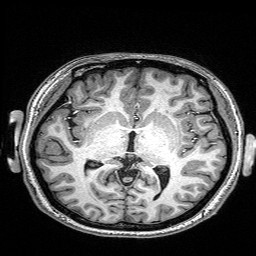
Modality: T1w
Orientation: coronal